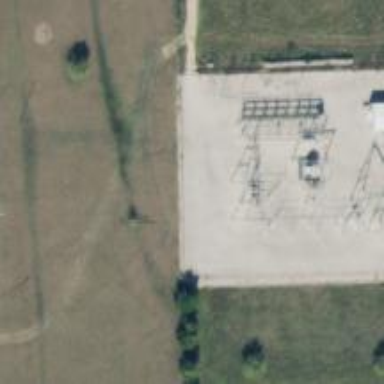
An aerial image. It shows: There is distribution substation enclosed by fence.